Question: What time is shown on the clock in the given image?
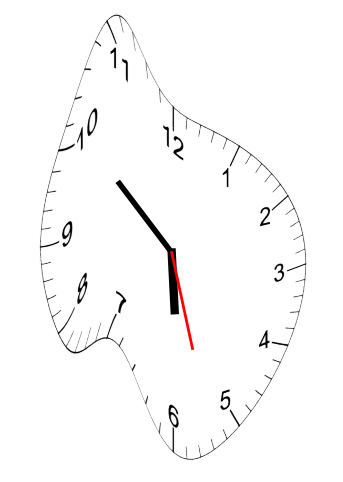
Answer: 05:51:27